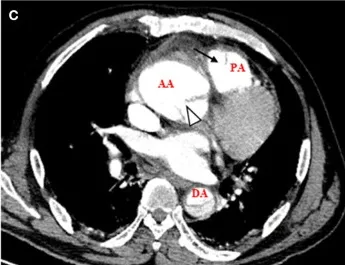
CT angiography on admission showed a simultaneous ascending aortic dissection and pulmonary artery dissection combined by aortopulmonary fistula. (C) Axial view, arrowhead showed the intimal flap of AA and arrow showed the intimal flap of PA.
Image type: radiology (ct)